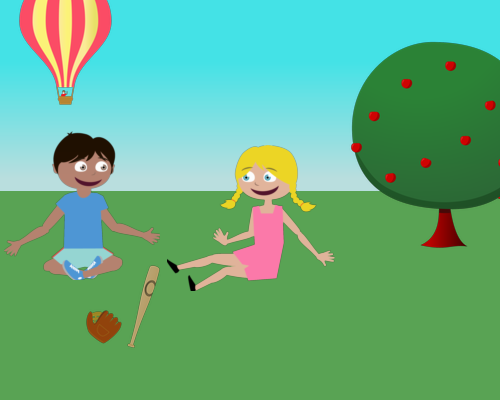
there is a balloon in top left corner and under it there is a large boy on left faced right cross legged smiling no teeth and under the boy baseball bat and baseball glove on left of bat and there is a girl on right of boy sitting legs out faced left smiling no teeth and a small apple tree on right side